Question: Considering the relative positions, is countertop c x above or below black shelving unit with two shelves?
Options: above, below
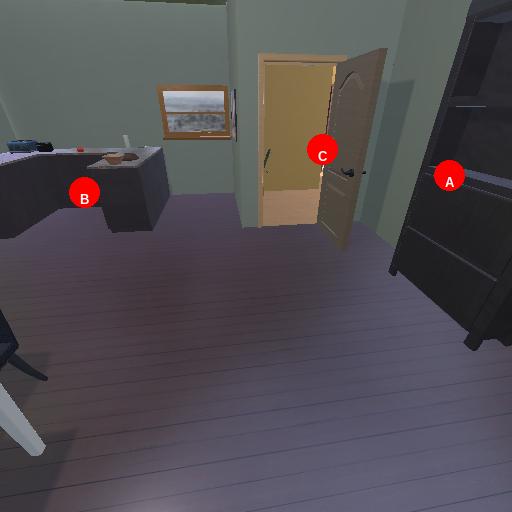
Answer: above